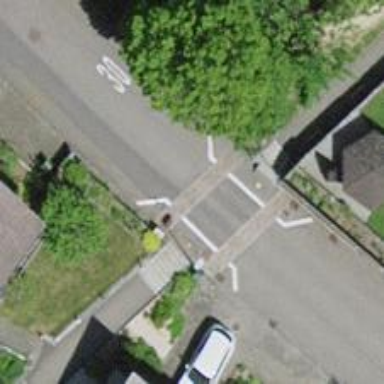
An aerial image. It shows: Uncontrolled zebra crossing on the road.